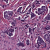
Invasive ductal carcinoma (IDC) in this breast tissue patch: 1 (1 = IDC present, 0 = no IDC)